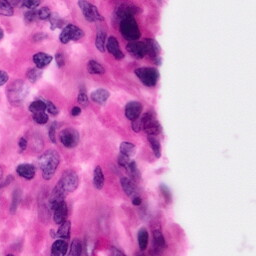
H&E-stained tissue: Pancreatic